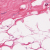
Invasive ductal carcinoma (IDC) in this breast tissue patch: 0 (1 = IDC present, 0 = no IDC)